Field crop: maize
Growth stage: 2
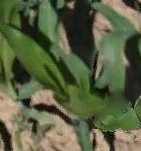
Species: maize